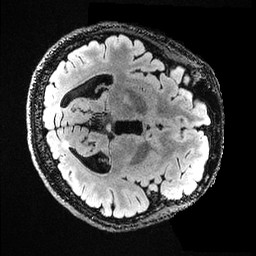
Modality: FLAIR
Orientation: axial
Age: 25
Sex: female
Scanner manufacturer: ge
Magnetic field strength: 3 T
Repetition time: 4.802 s
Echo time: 0.1163 s